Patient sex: M
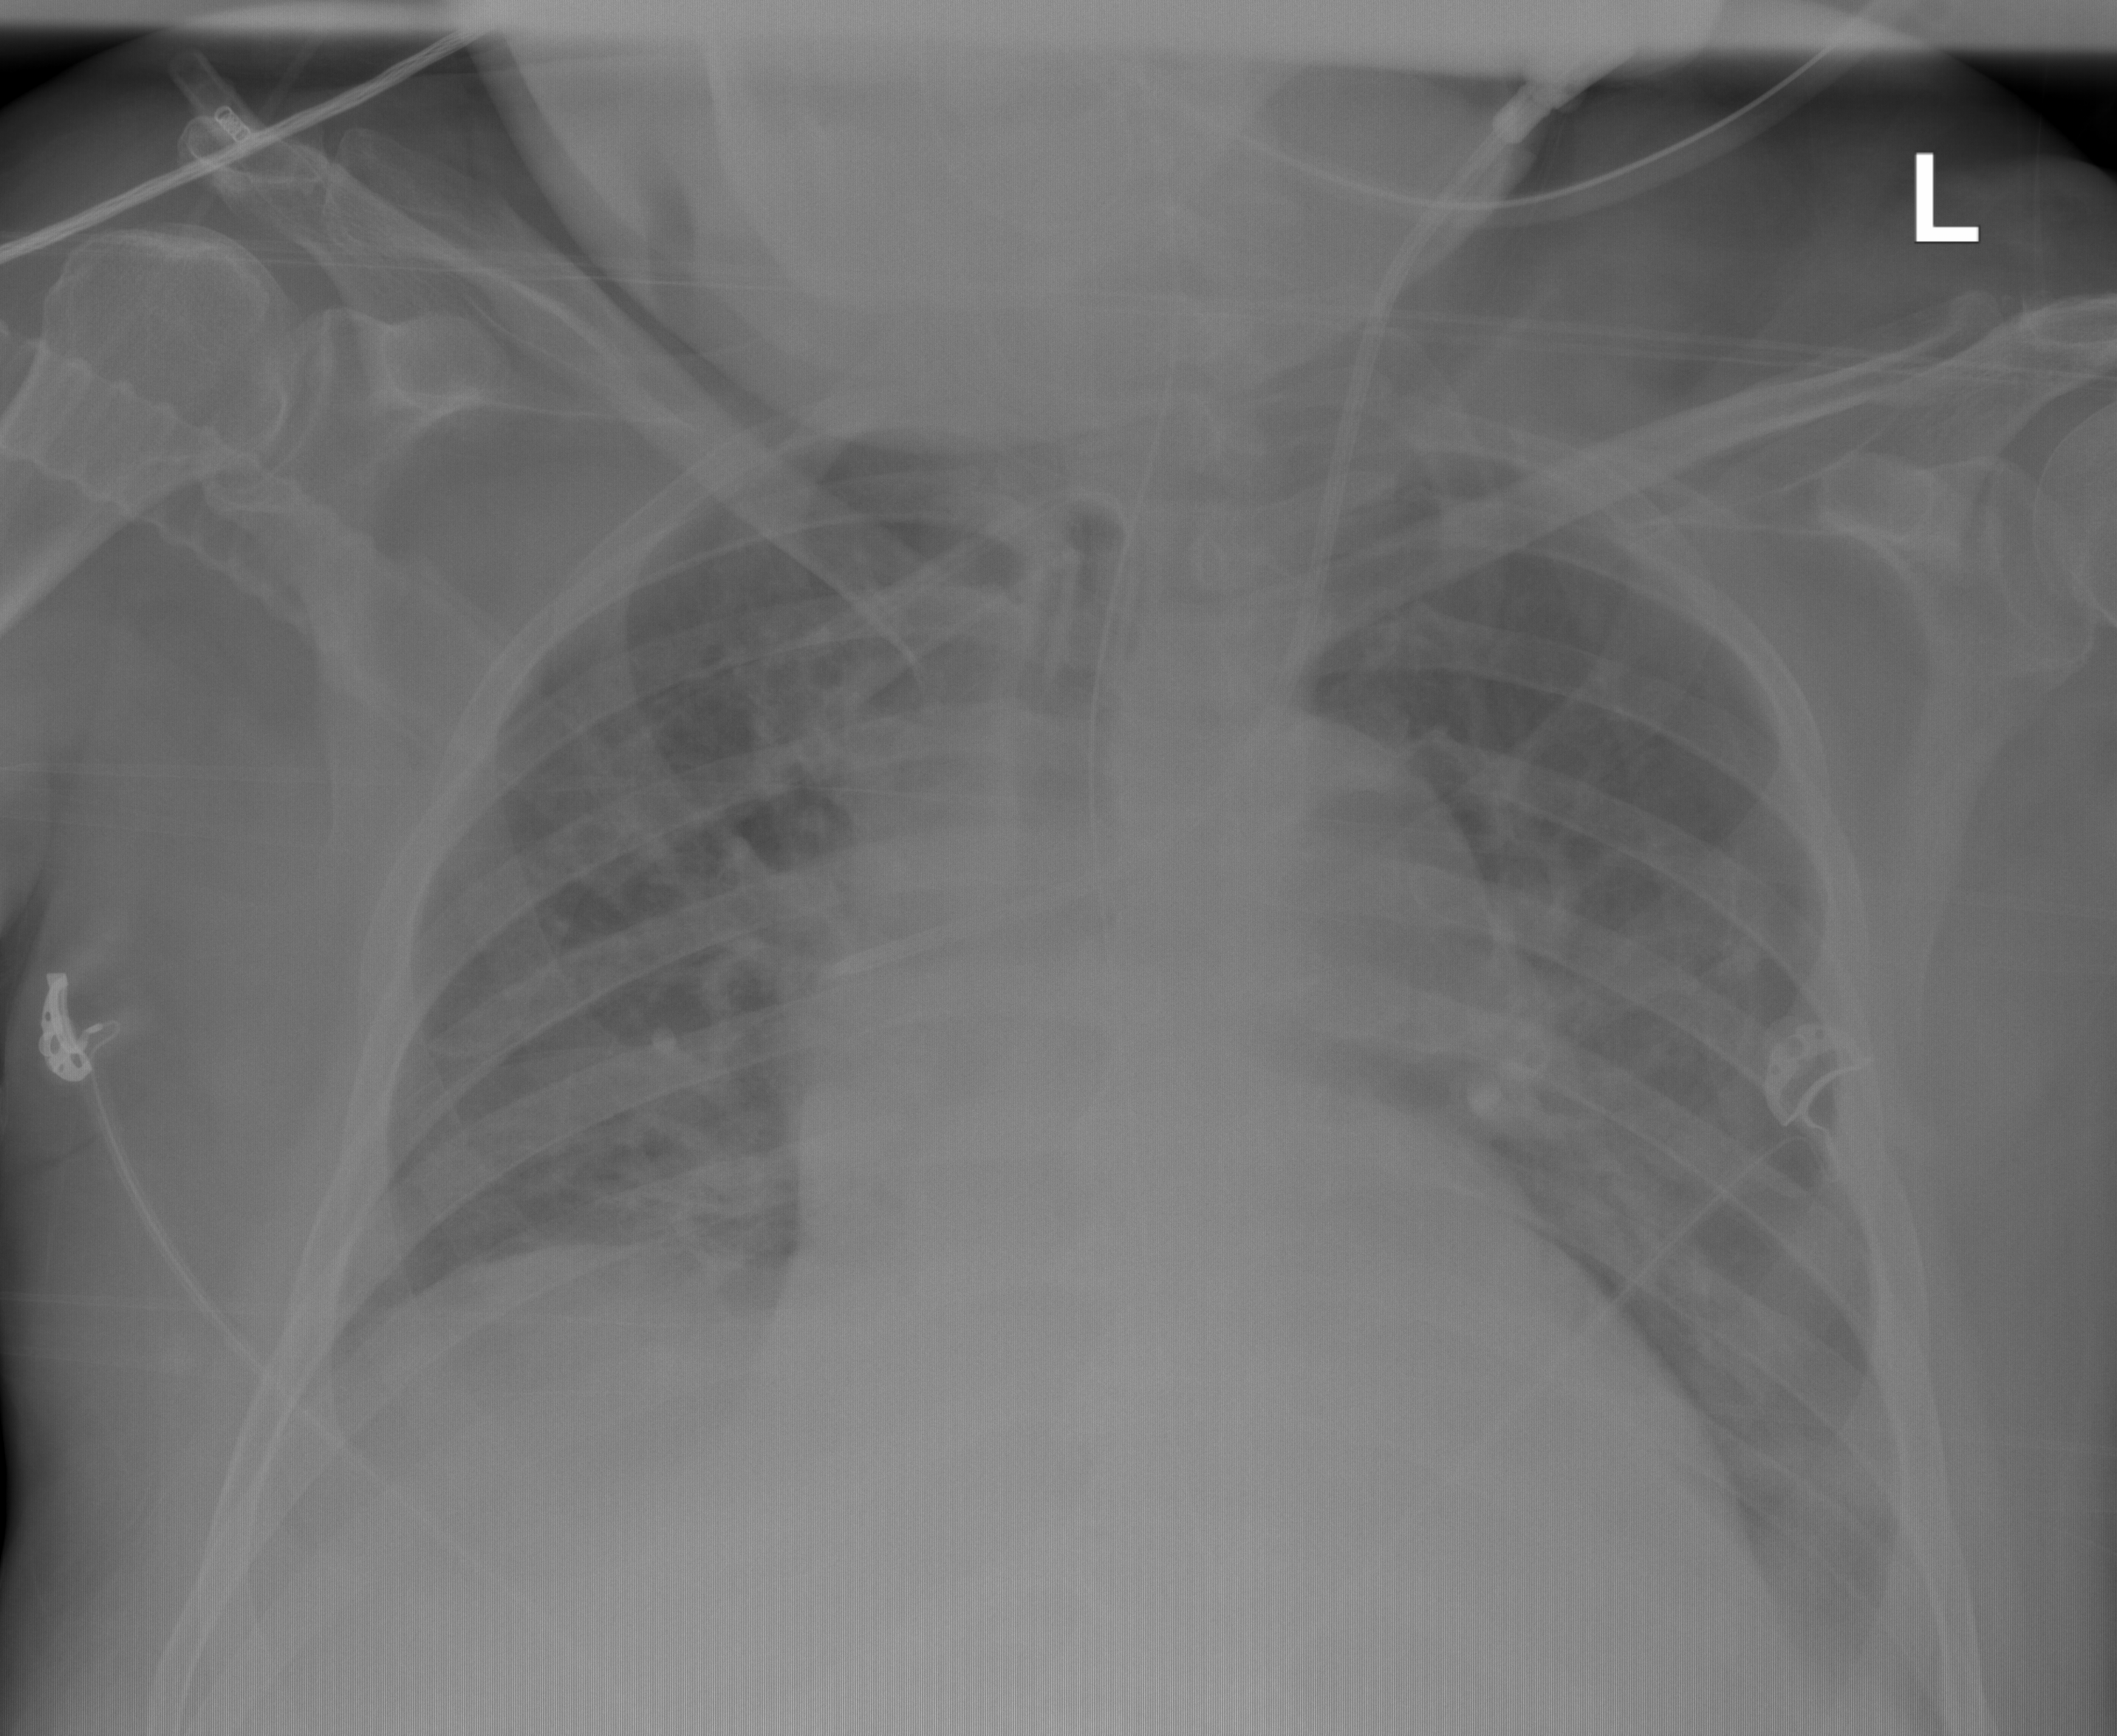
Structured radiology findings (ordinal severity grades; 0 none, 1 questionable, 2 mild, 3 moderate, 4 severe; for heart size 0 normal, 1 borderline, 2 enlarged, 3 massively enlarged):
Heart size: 2
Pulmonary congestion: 2
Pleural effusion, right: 0
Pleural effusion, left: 0
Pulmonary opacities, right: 1
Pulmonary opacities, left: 0
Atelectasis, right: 0
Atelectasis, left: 0